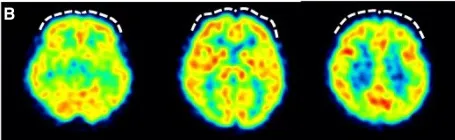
Changes in cerebral blood flow during the course of treatment. (C) A persistent pain-free status on day 1,503 is achieved with a combination of methylphenidate (18 mg/day) and guanfacine (4 mg/day). The three axial images from left to right indicate the inferior frontal, basal ganglia, and frontoparietal levels. In. (white dashed curves). To. Are as follows: 48.4, 50.1, and 48.5 in the prefrontal region and 54.3, 53.6, and 52.4 in the insular cortex, respectively. 99mTc- ethyl cysteinate dimer (ECD; Fujifilm RI Pharma, Tokyo, Japan) at a dose of 740 MBq is administered to the patient resting in a supine position in a quiet room with her eyes closed. Approximately 10 min after injection, SPECT is performed for 30 min with a triple-head gamma camera (GCA-9300R; Canon Medical Systems Corp, Tochigi, Japan). Voxel value normalization and calculation are performed using PMOD version 3.7 (PMOD Technologies Ltd. , Zurich, Switzerland). SPECT: single-photon emission computed tomography; ADHD, attention deficit hyperactivity disorder.
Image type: radiology (spect)